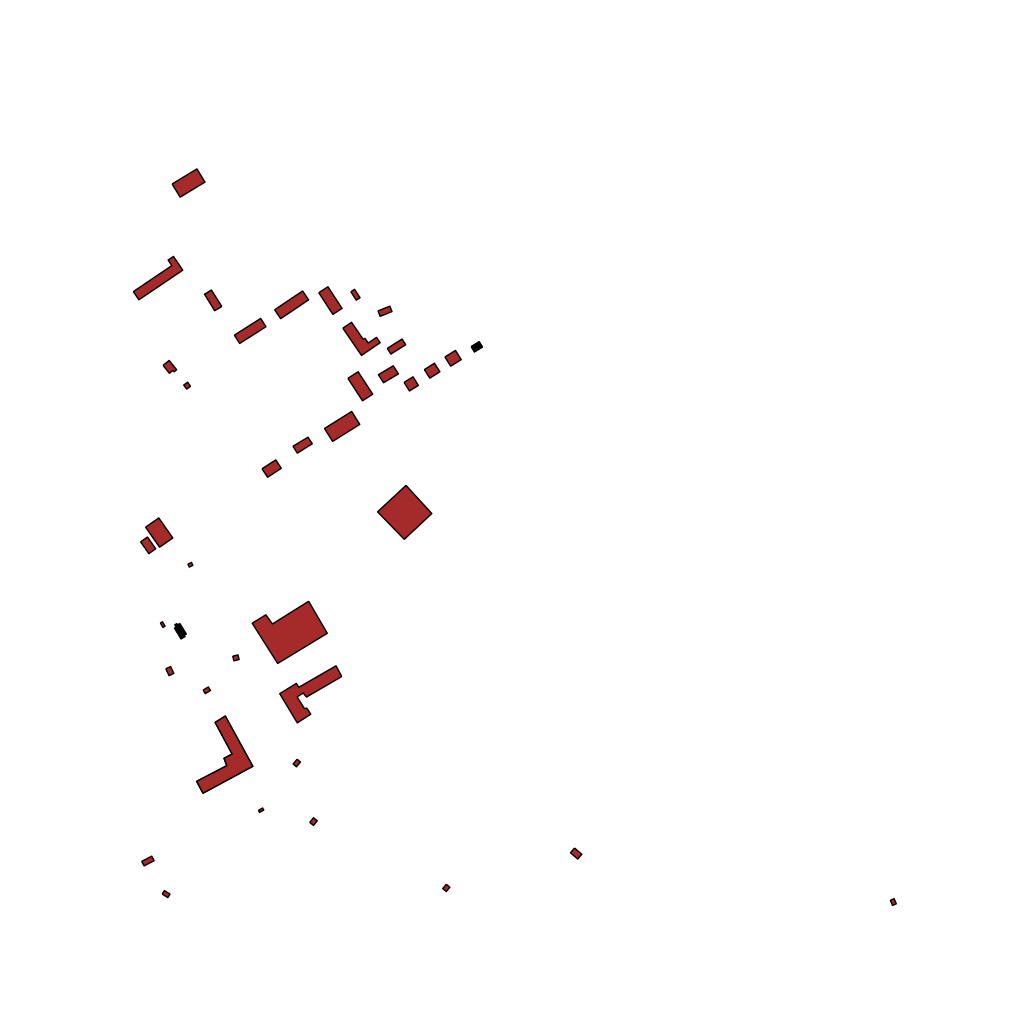
Tags: overhead vector_map, industrial, recreation, special, individual_rise, low_rise, density_1, Building, Facility, 1.0 km²